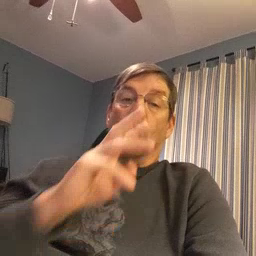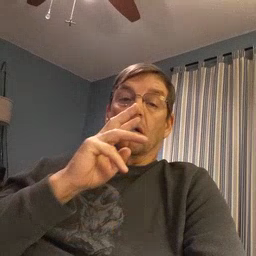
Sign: water